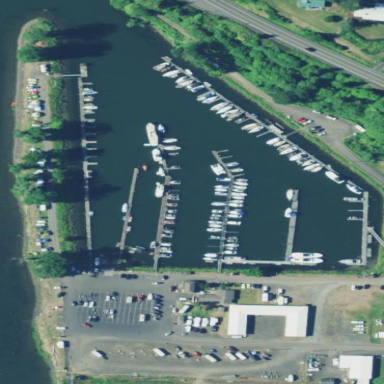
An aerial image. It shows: Marina on leisure land.